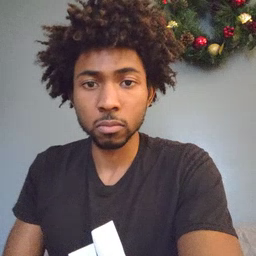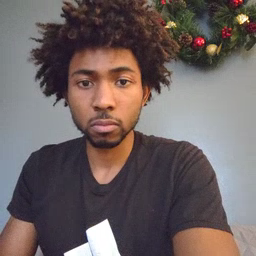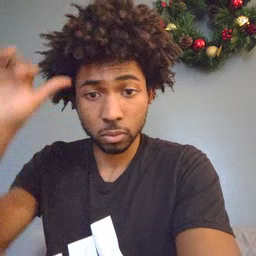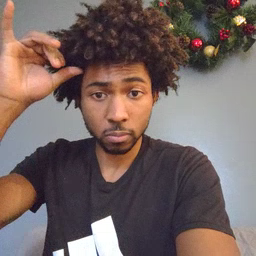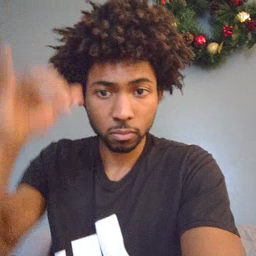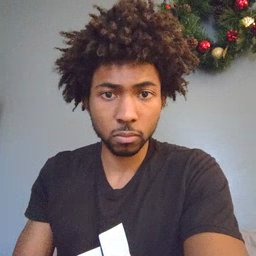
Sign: cow